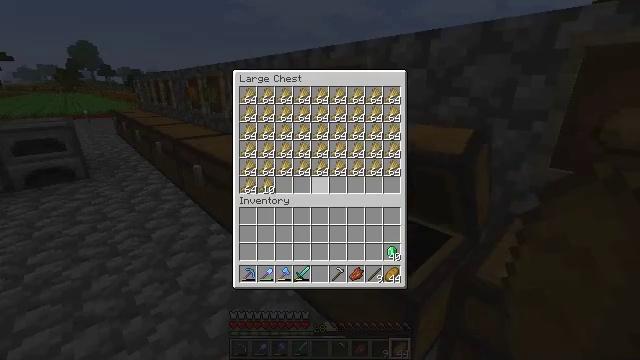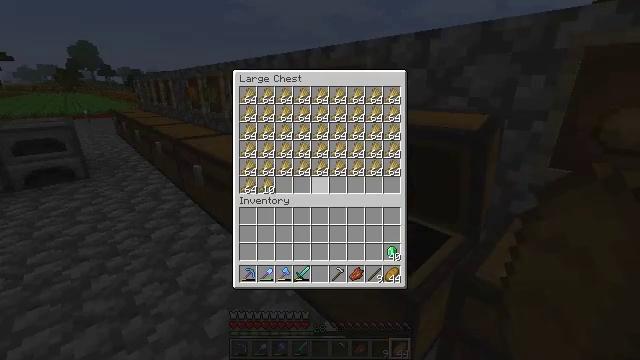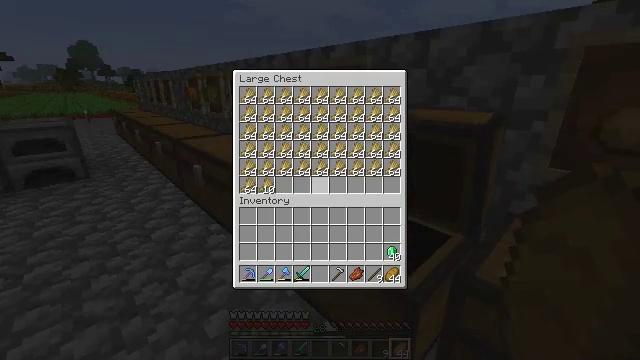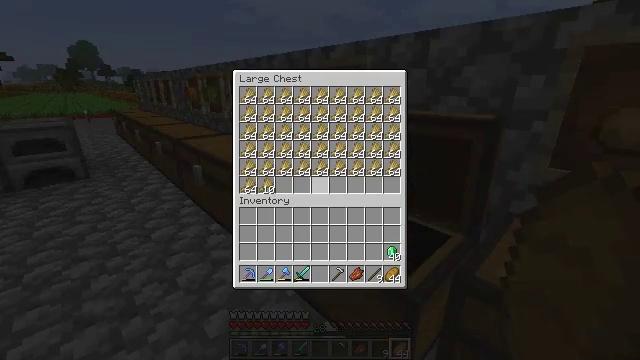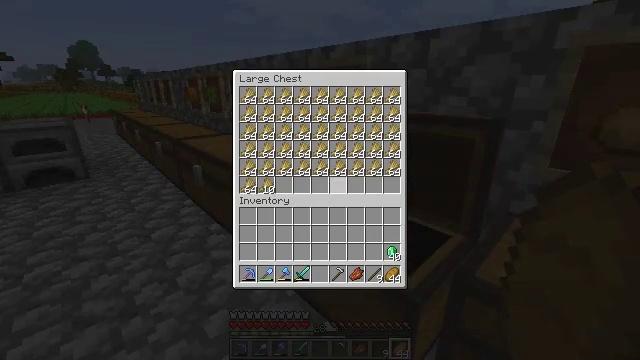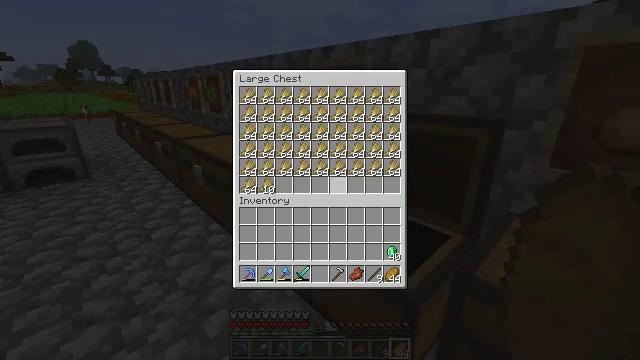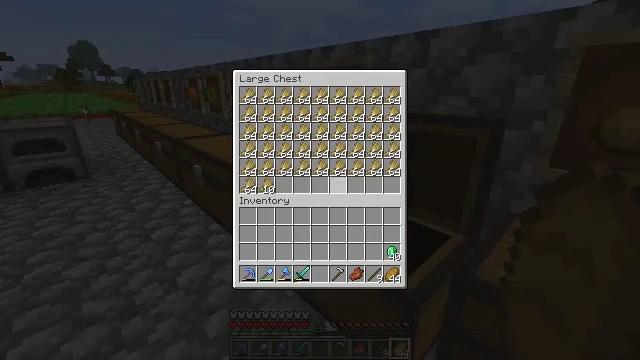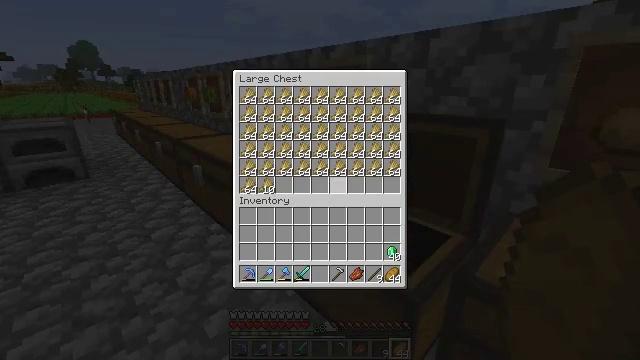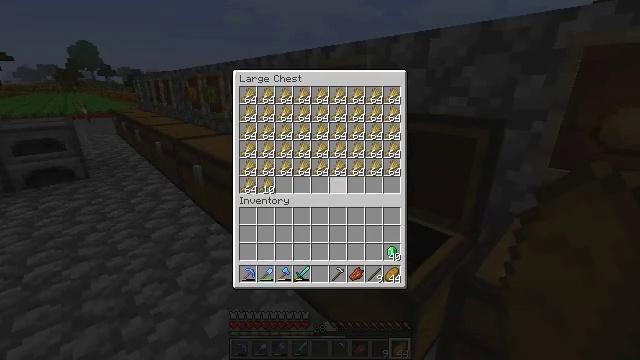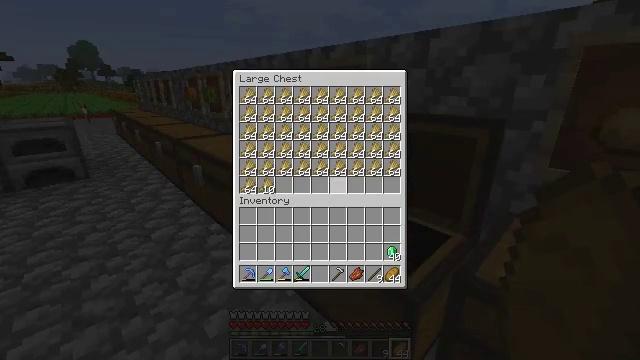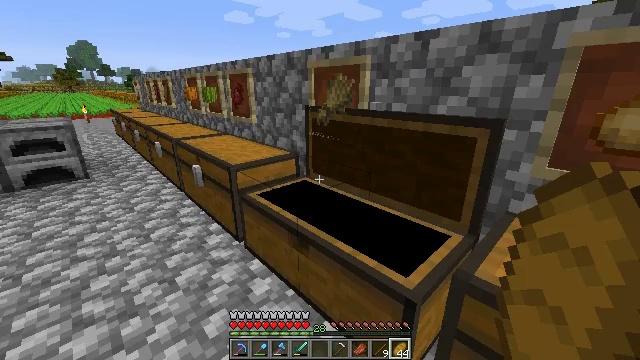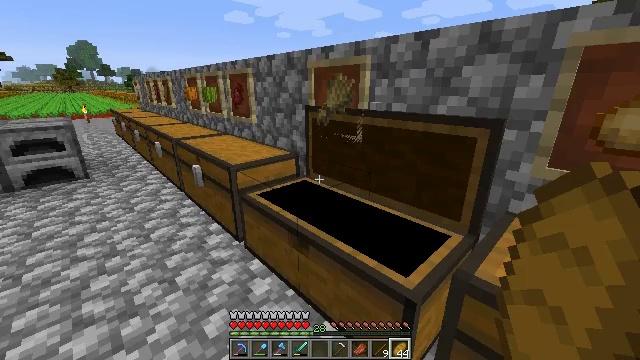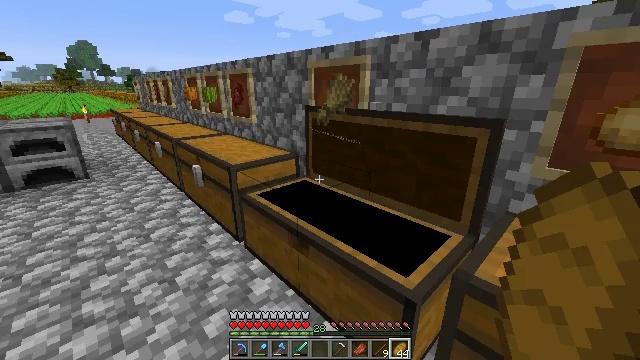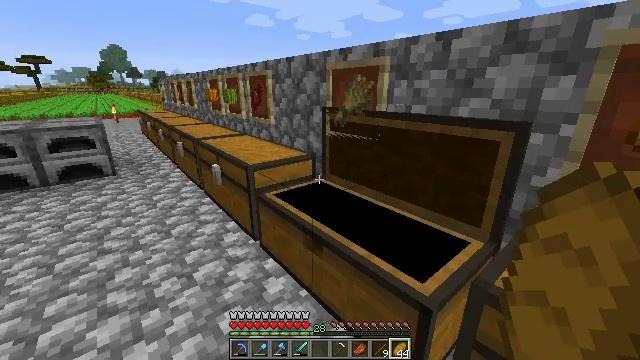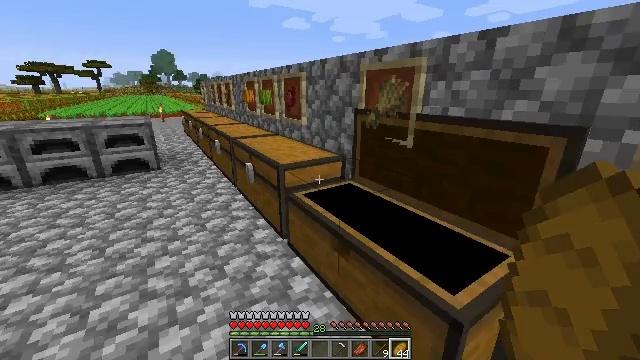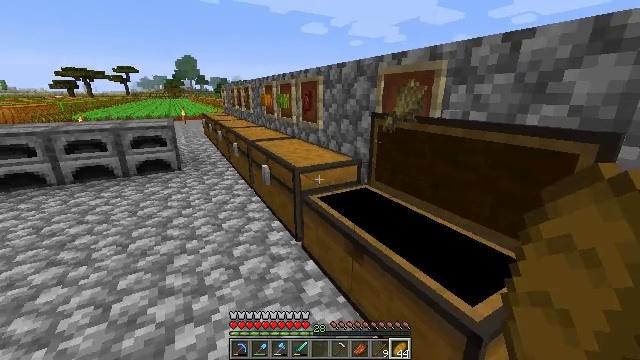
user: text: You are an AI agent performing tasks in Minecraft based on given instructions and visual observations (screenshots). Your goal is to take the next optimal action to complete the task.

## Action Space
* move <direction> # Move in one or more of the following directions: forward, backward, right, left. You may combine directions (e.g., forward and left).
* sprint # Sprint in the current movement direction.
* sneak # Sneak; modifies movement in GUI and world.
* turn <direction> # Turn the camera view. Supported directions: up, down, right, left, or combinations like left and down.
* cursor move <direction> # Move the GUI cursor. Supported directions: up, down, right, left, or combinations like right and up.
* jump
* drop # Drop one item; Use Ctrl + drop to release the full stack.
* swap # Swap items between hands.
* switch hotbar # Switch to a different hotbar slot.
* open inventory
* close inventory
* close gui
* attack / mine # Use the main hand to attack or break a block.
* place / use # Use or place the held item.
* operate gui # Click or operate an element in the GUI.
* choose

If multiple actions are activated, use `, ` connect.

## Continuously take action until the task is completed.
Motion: motion action
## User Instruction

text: Harvest the mature beetroots.
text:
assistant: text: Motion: no_op
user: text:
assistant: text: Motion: no_op
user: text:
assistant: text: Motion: no_op
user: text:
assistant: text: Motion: no_op
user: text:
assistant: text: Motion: no_op
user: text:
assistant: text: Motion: no_op
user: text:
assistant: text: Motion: no_op
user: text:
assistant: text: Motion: no_op
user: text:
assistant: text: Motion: no_op
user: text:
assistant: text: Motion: no_op
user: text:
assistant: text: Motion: close gui
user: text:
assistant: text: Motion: no_op
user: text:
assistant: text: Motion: turn left
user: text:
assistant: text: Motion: turn left
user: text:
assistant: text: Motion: move forward, turn left
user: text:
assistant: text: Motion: move forward
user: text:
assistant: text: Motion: move forward
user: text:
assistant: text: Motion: move forward
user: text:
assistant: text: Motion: move forward and move left, turn right
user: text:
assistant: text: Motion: move forward and move left, turn right and down
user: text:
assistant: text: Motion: move forward and move left, turn right and down
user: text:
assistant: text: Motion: move forward and move left, turn right and down
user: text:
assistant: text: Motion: move forward and move left, turn right, use / place
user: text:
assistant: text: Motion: move forward and move left, use / place
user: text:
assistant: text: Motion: move forward and move left, use / place
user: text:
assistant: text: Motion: use / place
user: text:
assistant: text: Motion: no_op
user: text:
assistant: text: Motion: open gui
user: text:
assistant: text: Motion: no_op
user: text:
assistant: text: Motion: no_op